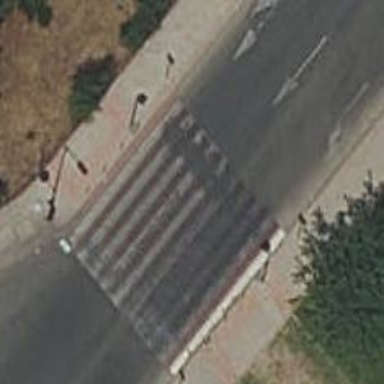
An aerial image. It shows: Uncontrolled crossing with traffic calming table on the road.